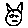
Label: cat